Aerial crown-view tile of a tropical tree (Barro Colorado Island, Panama), acquired 20250715:
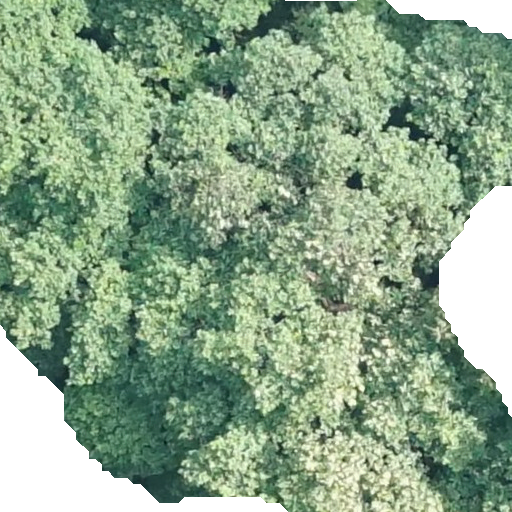
Species: Hieronyma alchorneoides
GBIF accepted scientific name: Hieronyma alchorneoides
Crown area: 442.682 m²